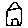
Label: house